Question: Count the number of objects in the diagram.
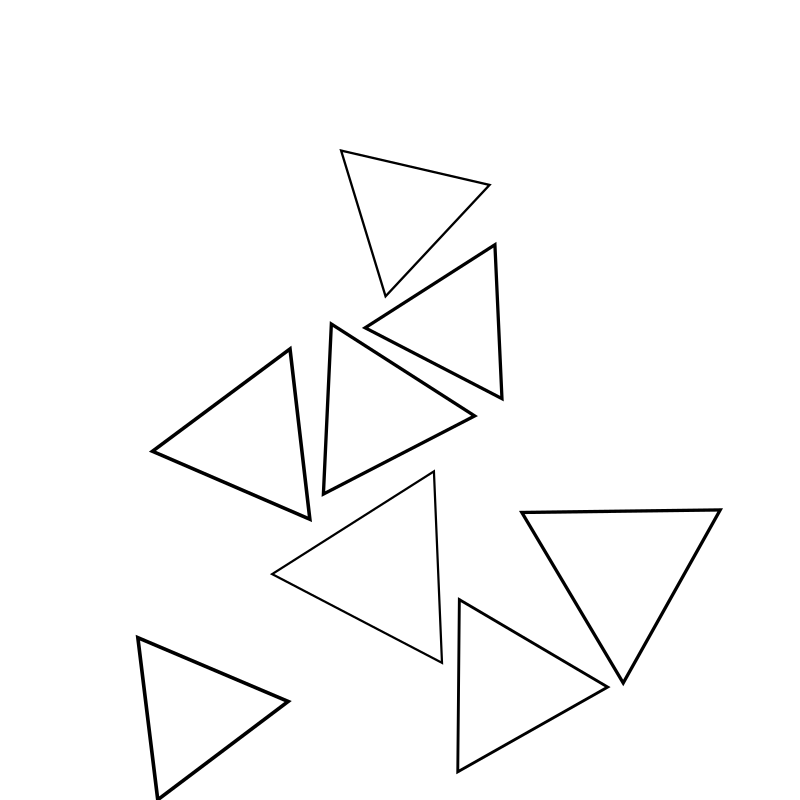
Answer: 8